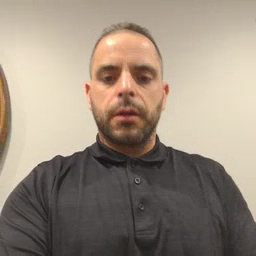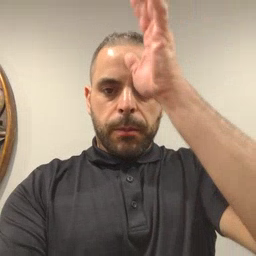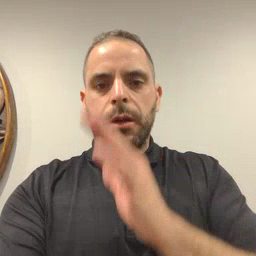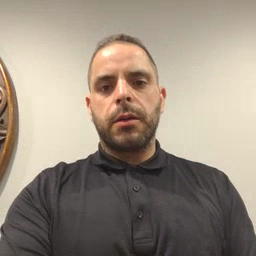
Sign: man